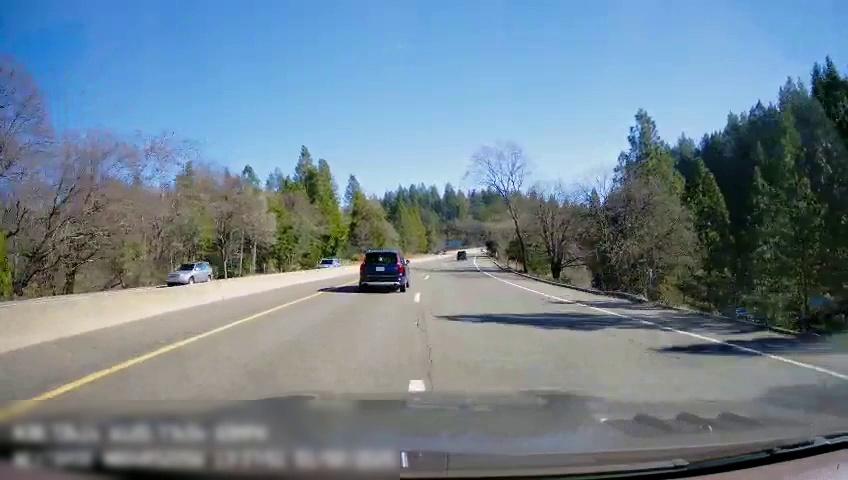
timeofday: Day
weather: Sunny
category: Drivable Space
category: Drivable Space
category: Vehicles | SUV
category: Vehicles | Car
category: Vehicles | SUV
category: Vehicles | Truck
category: Lanes | Current Lane
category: Lanes | Current Lane
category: Lanes | Alternate Lane
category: Lanes | Opposite Lane